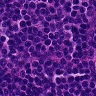
Metastatic tissue present: no